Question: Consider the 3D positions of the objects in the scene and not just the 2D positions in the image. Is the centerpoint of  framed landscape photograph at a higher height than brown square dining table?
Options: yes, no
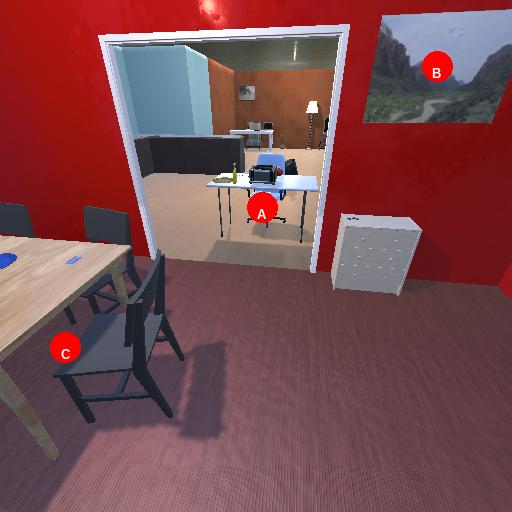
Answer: yes